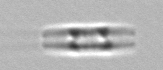
Label: pennate